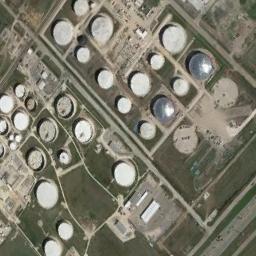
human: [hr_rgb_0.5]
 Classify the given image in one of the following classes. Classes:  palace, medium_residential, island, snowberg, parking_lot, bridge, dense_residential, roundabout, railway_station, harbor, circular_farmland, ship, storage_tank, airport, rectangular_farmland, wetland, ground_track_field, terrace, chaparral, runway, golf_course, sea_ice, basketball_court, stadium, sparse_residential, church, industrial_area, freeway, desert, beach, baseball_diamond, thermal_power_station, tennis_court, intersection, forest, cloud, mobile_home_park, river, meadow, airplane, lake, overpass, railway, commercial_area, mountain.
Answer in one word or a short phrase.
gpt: storage_tank